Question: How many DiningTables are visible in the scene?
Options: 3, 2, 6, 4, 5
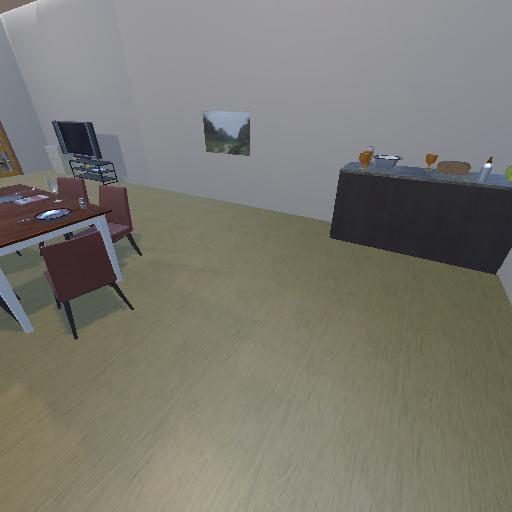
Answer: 3